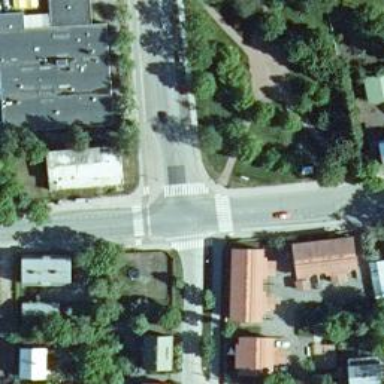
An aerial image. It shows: Uncontrolled crossing on the road.